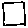
Label: square